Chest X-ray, AP view. Patient: 24 years old, sex M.
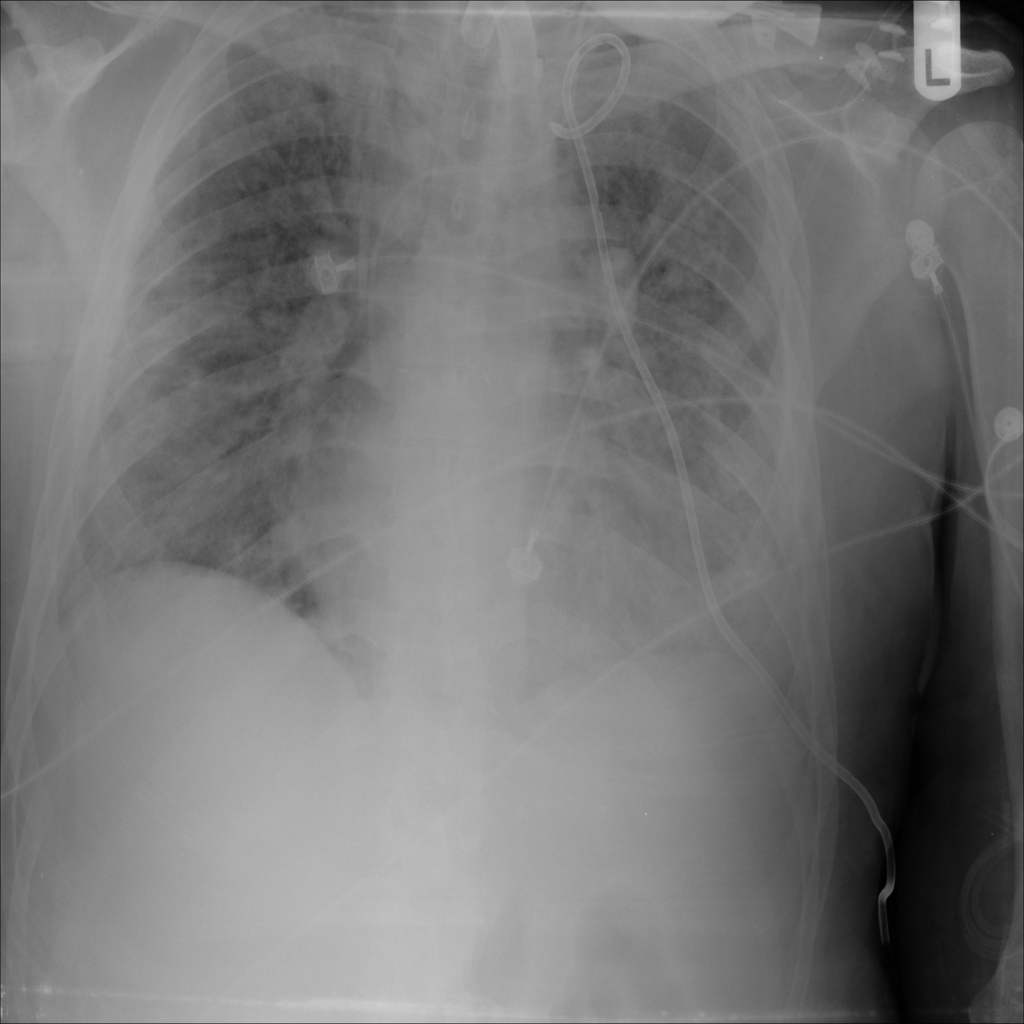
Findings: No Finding